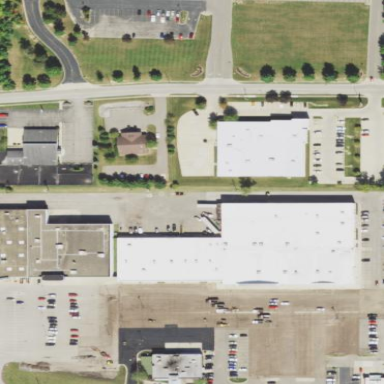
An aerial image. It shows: Mall.